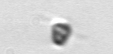
Label: Pyramimonas